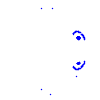
Particle: pion